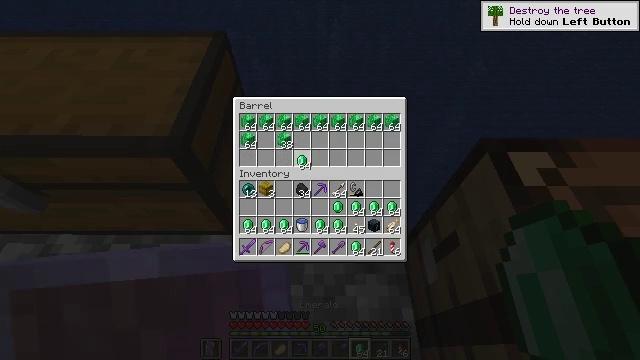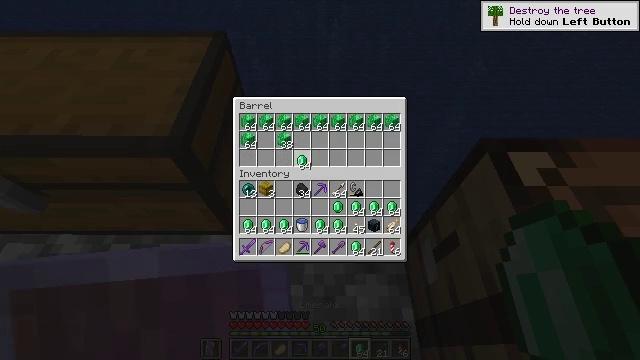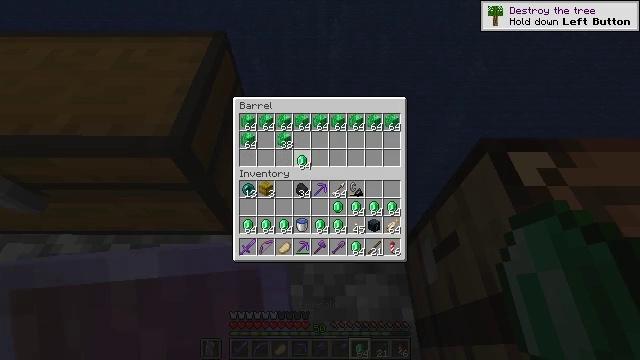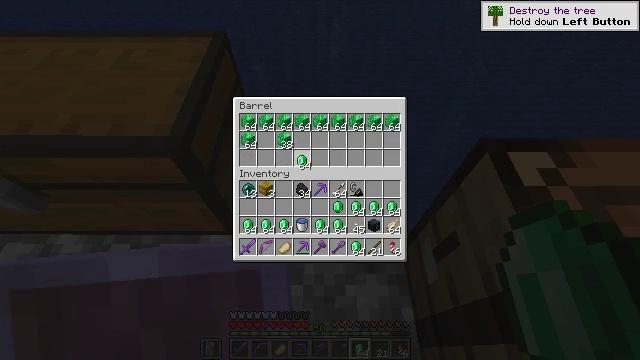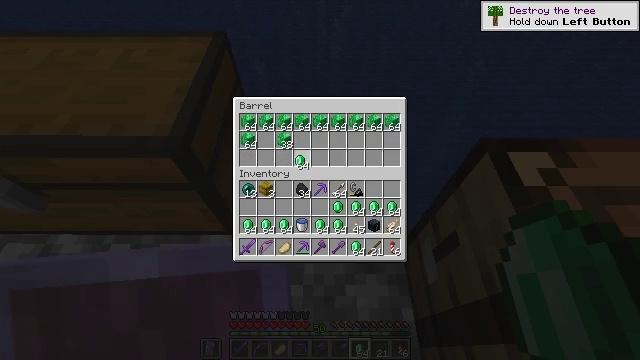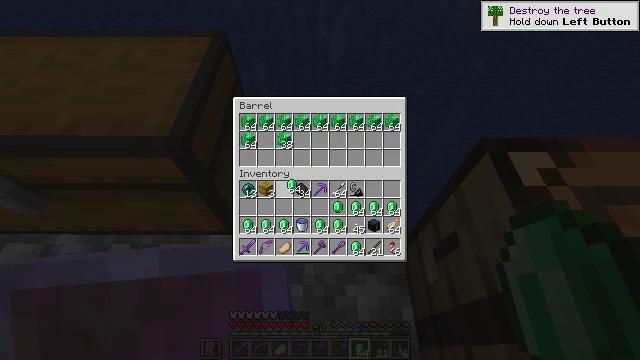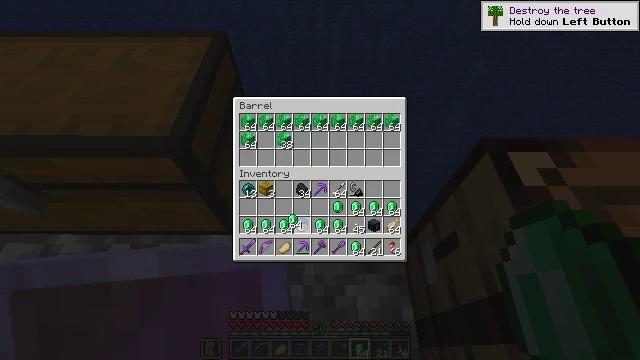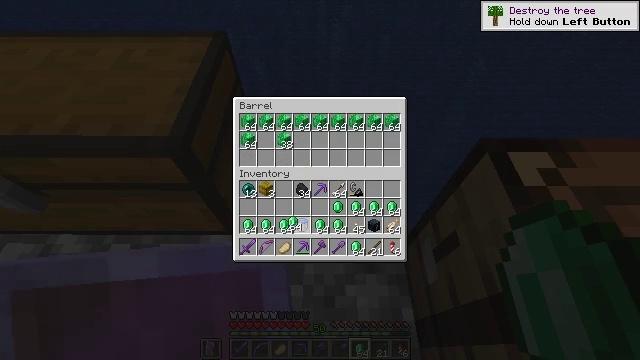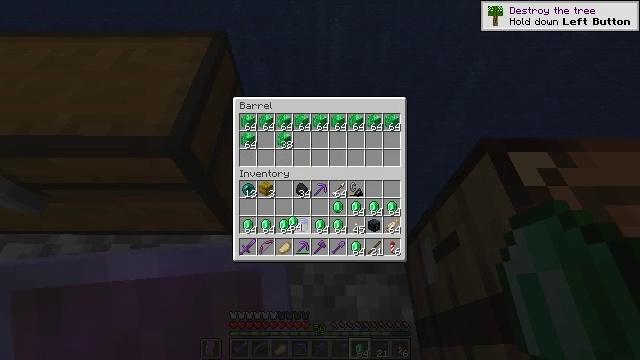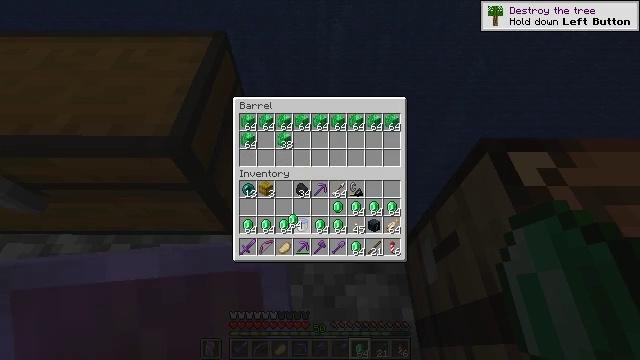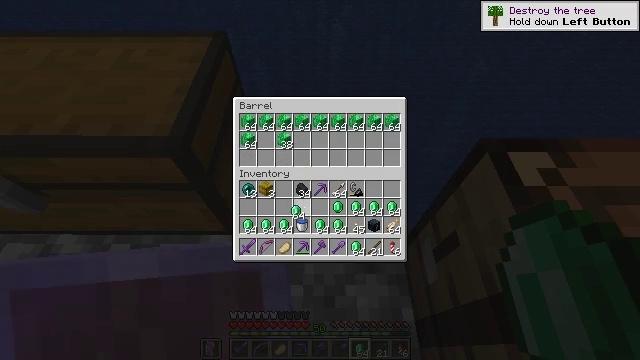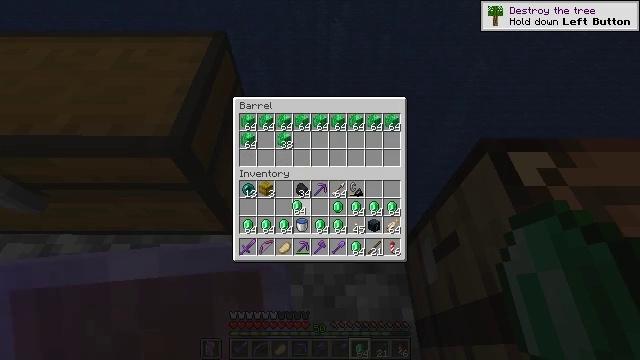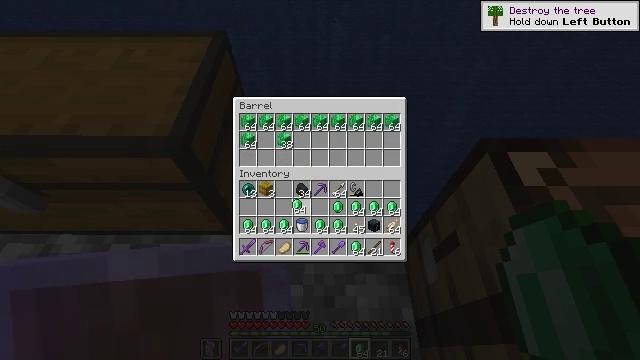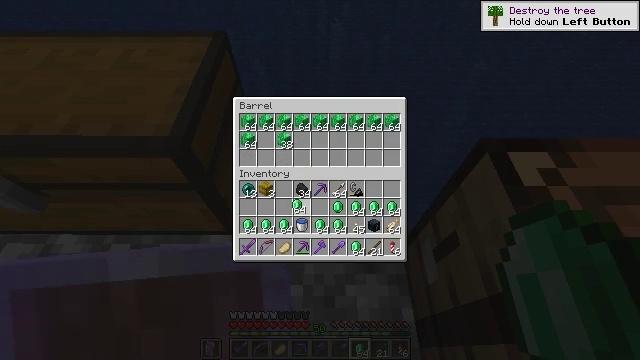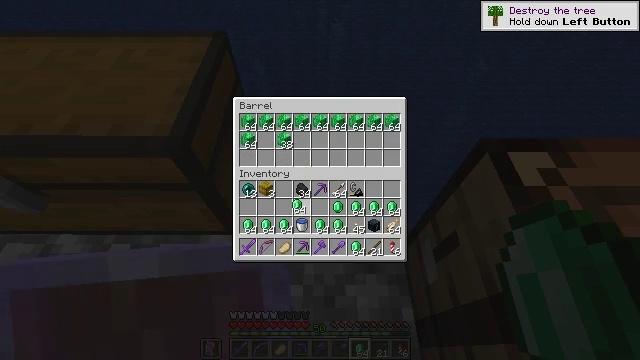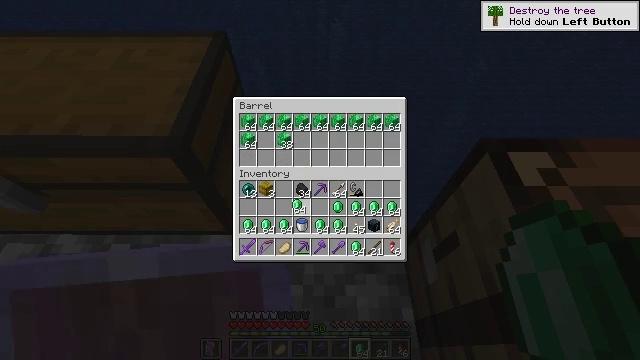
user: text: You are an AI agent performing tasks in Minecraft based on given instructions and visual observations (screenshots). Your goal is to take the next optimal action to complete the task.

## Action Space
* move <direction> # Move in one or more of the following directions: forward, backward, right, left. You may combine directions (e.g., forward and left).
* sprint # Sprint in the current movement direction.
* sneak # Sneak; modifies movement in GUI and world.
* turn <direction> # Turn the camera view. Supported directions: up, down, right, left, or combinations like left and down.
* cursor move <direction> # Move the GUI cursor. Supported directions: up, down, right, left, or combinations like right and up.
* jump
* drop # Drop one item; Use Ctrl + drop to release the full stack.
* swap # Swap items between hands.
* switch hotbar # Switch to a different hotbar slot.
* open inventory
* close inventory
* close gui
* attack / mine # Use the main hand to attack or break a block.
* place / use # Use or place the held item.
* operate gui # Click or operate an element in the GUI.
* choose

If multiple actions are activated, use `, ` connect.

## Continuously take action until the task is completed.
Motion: motion action
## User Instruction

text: Use emeralds to craft an emerald block.
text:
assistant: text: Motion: no_op
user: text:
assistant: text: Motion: no_op
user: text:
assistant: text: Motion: no_op
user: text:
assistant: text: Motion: no_op
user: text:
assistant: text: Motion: turn left and down
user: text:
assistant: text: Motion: turn down
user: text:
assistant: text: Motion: no_op
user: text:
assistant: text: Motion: no_op
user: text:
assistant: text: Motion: no_op
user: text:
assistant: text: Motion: turn up
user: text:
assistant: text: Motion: no_op
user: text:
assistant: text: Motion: no_op
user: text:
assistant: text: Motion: no_op
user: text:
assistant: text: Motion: attack / mine
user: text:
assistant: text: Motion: attack / mine
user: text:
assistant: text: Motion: attack / mine
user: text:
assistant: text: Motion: no_op
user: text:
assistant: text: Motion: no_op
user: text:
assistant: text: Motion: no_op
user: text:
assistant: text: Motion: no_op
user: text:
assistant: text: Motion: no_op
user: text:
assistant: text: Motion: no_op
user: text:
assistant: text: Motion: no_op
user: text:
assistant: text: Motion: no_op
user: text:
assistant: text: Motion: turn right and up
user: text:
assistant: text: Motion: turn right and up
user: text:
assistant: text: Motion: turn right and up
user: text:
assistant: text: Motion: no_op
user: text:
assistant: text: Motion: no_op
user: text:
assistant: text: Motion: no_op